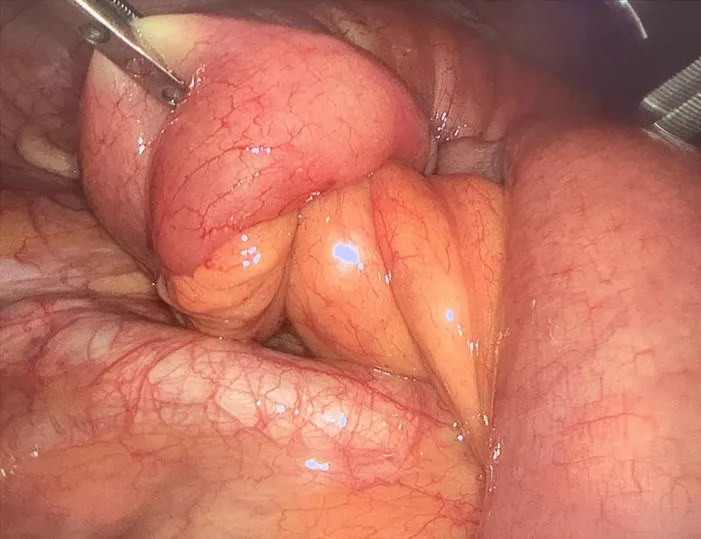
Laparoscopic view of the "lead-point" of the ileo-ileal intussusception.
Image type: medical_photograph (other_medical_photograph)